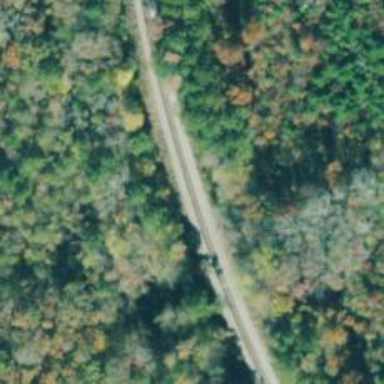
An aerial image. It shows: Railway track.